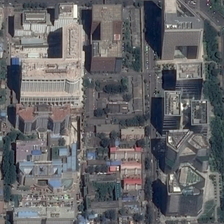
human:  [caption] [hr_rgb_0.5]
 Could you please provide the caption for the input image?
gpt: many buildings and green trees are in a commercial area .

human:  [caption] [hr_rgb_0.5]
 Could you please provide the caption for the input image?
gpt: many buildings and green trees are in a commercial area .

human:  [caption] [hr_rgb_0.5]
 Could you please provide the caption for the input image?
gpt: many buildings and green trees are in a commercial area .

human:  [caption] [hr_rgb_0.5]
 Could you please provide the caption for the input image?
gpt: many buildings and green trees are in a commercial area .

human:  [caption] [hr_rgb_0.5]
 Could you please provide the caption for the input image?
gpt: many buildings and green trees are in a commercial area .